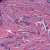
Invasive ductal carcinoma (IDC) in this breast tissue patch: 1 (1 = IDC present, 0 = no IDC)